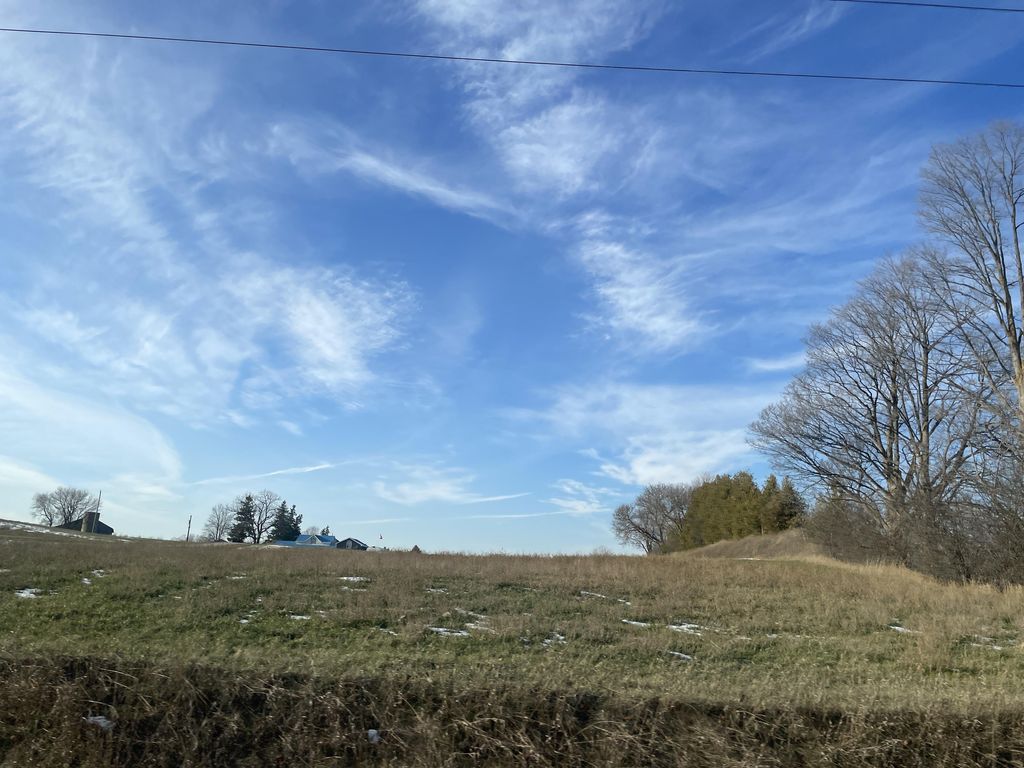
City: kitchener-waterloo